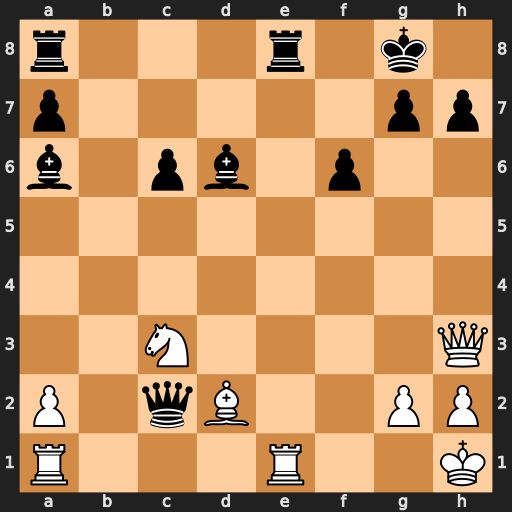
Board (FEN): r3r1k1/p5pp/b1pb1p2/8/8/2N4Q/P1qB2PP/R3R2K
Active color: w
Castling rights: -
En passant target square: -
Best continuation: Rxe8+ Rxe8 Qd7